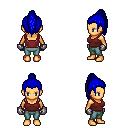
a pixel art fantasy rpg character, female body template, human, tanned skin, maroon pirate shirt, teal pants, blue long topknot hairstyle, metal gloves, four views (front, back, left, right), 2x2 character sprite sheet, small pixel art, hard edges, no anti-aliasing